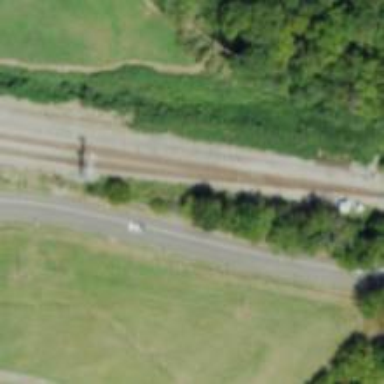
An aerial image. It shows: Railway siding with rails.